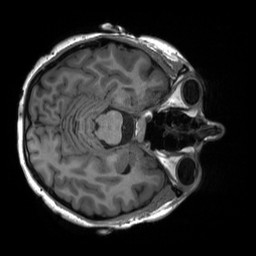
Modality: T1w
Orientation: axial
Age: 22
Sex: female
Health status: healthy
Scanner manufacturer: siemens
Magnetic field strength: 3 T
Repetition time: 2.3 s
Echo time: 0.00232 s